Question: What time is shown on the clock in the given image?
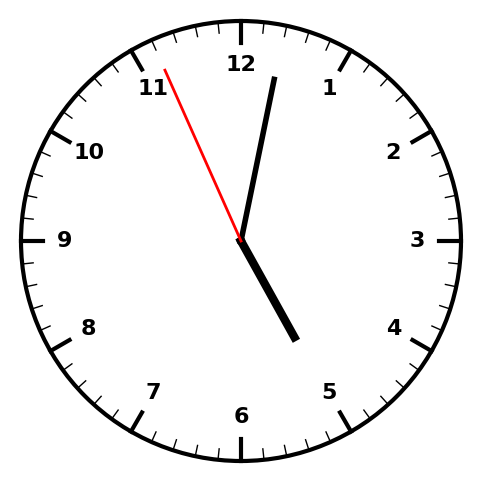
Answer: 05:01:56